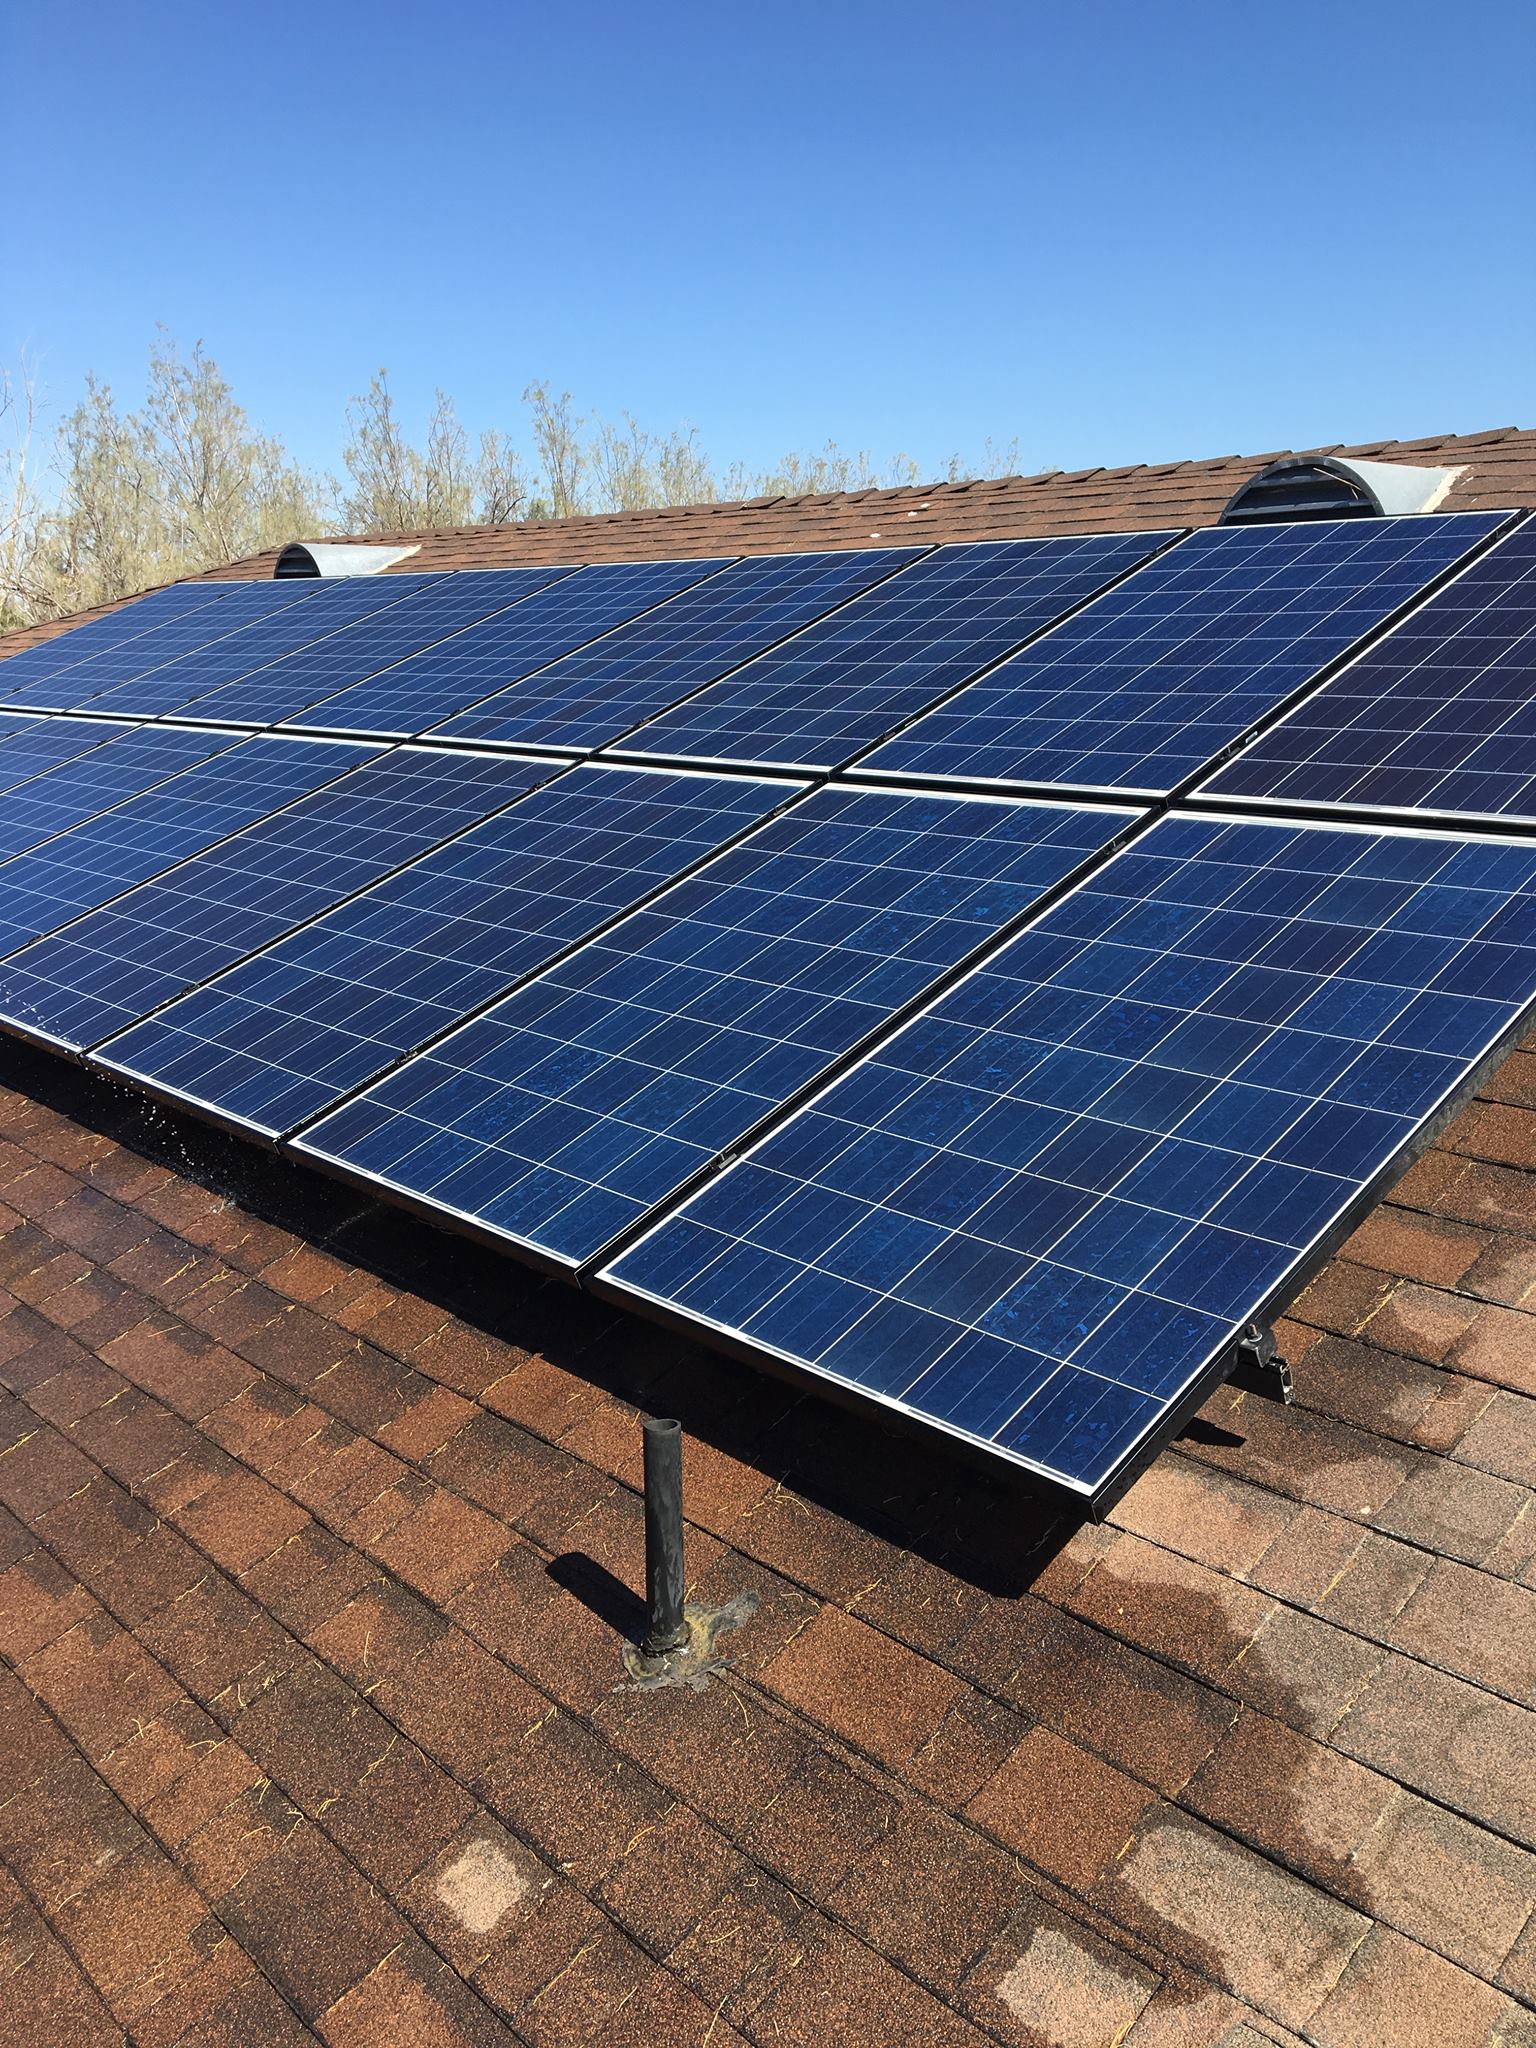
Label: Clean